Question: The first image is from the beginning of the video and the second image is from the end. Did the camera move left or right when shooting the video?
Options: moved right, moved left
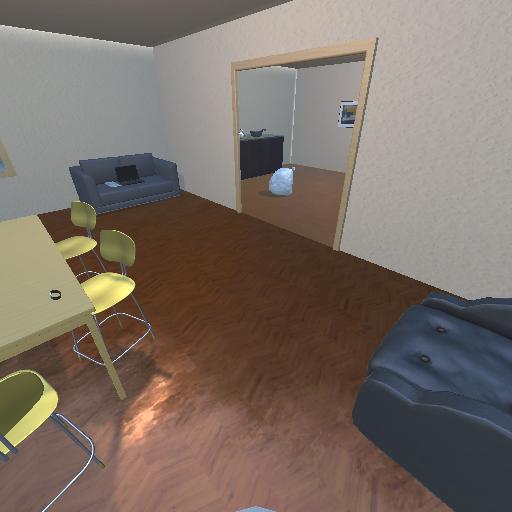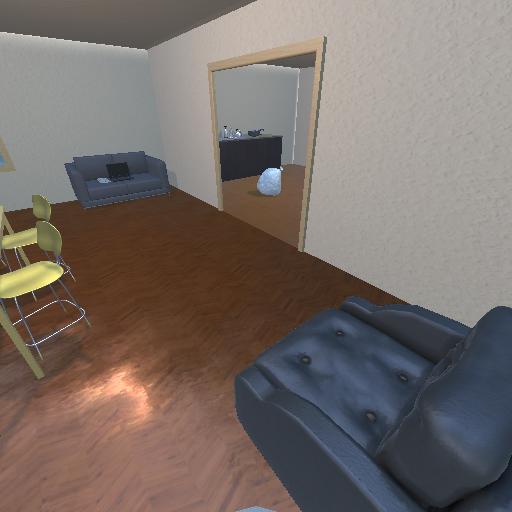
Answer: moved right